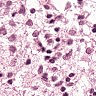
Metastatic tissue present: no